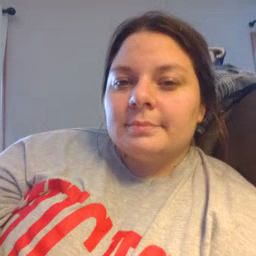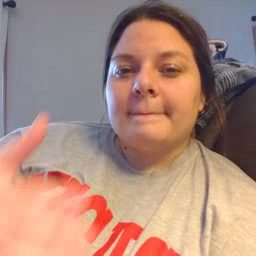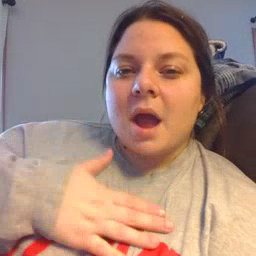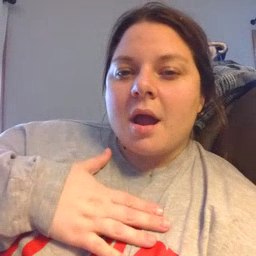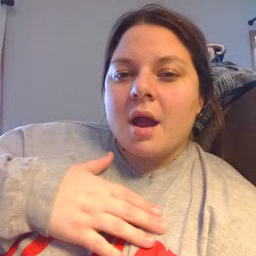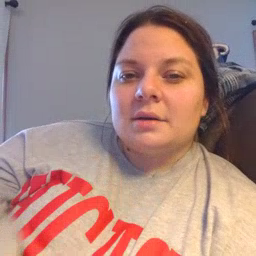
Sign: minemy